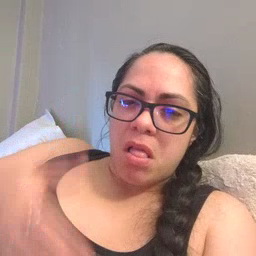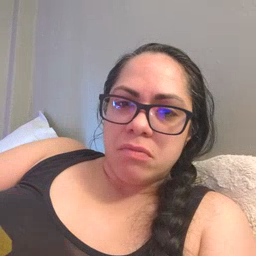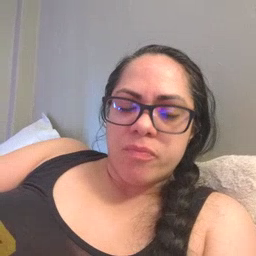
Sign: will